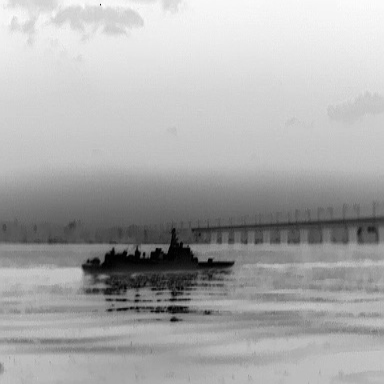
There is a warship in the infrared image.